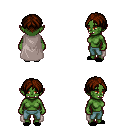
a pixel art fantasy rpg character, female body template, orc, green skin, gray cape, teal pants, brown parted hairstyle, black slippers, four views (front, back, left, right), 2x2 character sprite sheet, small pixel art, hard edges, no anti-aliasing